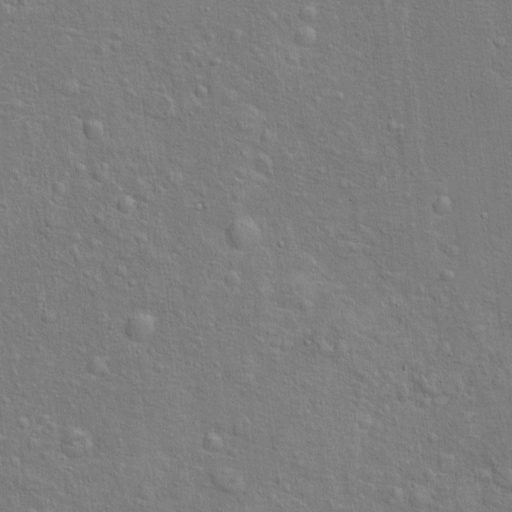
Classes present: Background